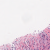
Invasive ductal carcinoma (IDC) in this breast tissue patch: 1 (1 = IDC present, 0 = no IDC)